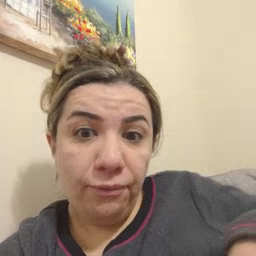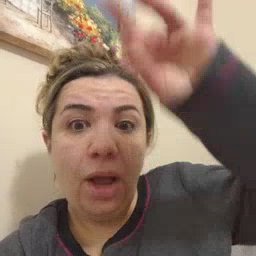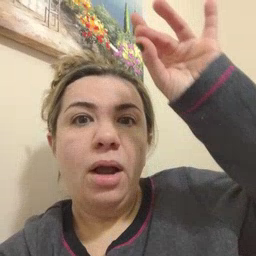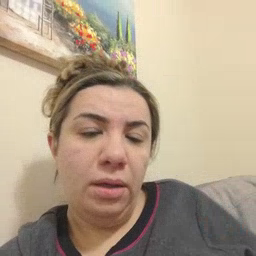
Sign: find